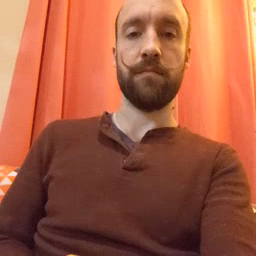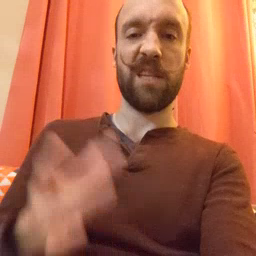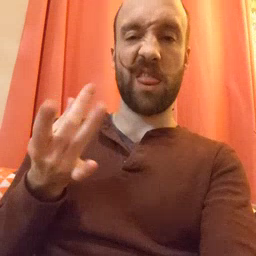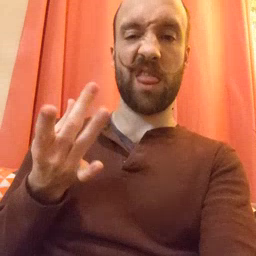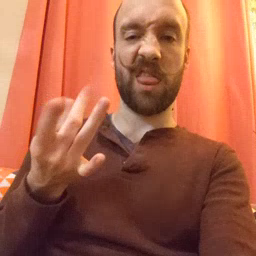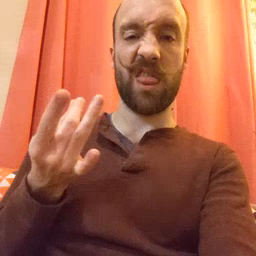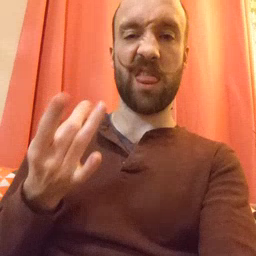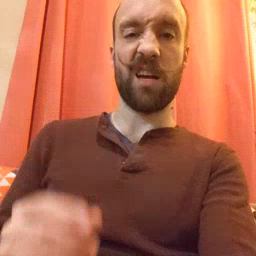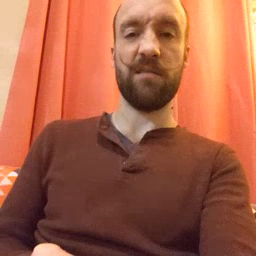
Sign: sticky